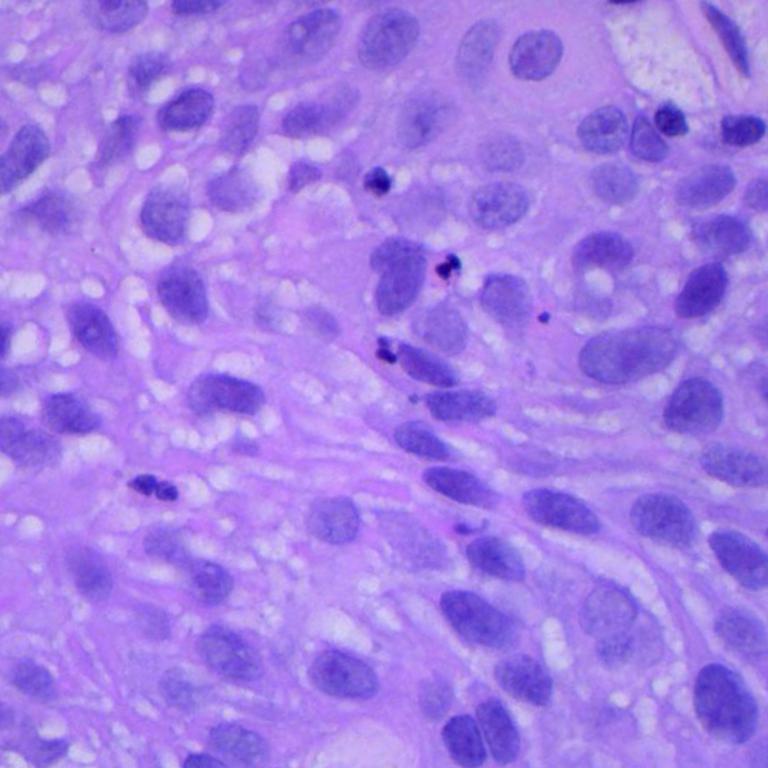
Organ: lung
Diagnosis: squamous carcinomas